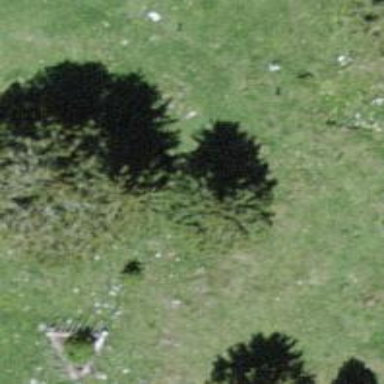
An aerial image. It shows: Needle-leaved tree in nature.